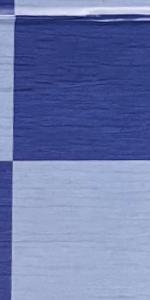
Label: Empty